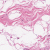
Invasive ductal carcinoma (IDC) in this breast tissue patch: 0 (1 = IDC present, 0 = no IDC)